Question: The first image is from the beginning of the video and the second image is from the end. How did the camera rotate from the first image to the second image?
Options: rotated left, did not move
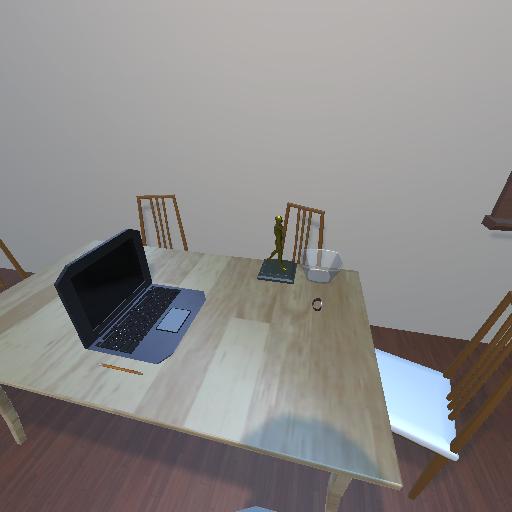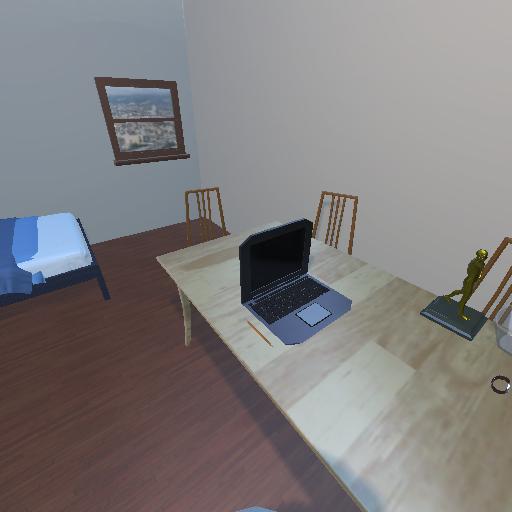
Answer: rotated left